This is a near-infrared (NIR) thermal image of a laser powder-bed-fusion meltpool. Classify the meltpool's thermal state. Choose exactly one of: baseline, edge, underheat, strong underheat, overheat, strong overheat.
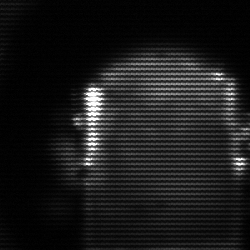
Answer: baseline